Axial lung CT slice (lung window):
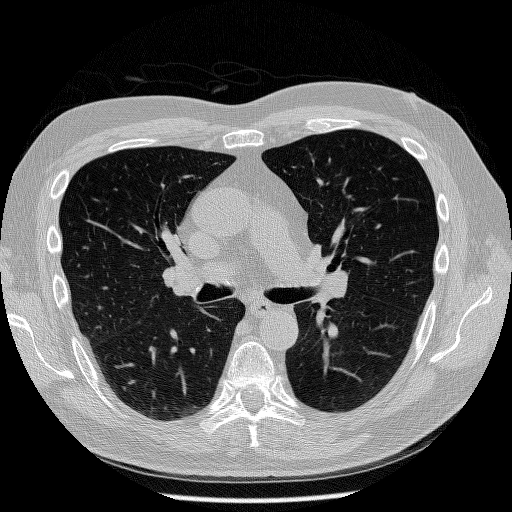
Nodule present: no